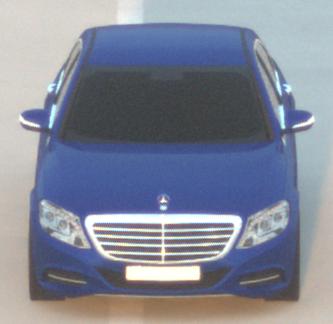
Make: Mercedes-Benz
Model: S 400 HYBRID
Detailed model: S-Class (222) Limousine
Model produced from: 2013/05
Model produced until: 2015/04
Doors: 4
Color: blue
Road condition: dry road
Daytime: sunrise or sunset
Contrast: low contrast